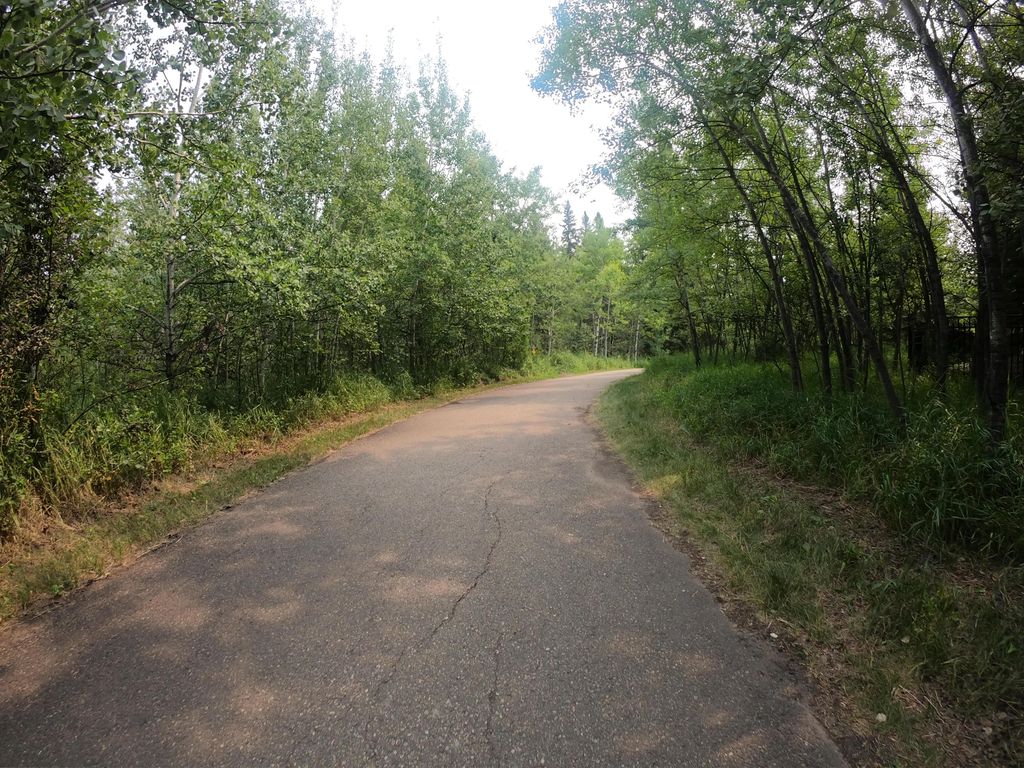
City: calgary